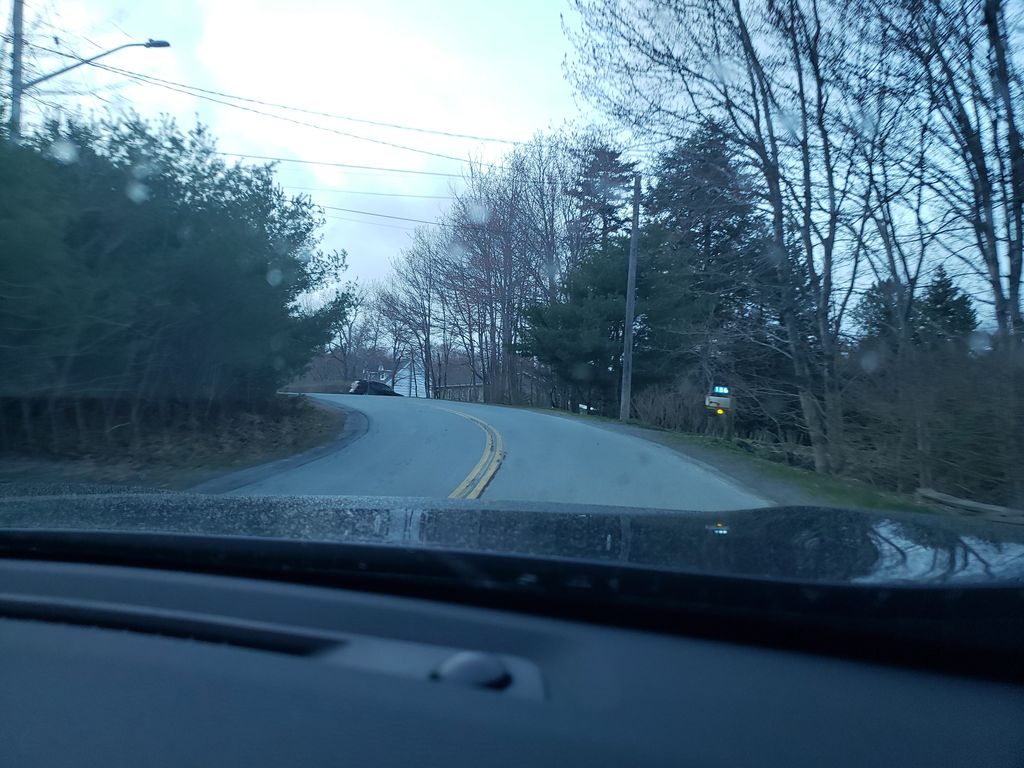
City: halifax